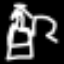
Label: angel